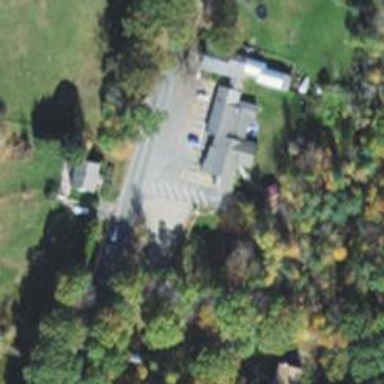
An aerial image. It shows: Post office.